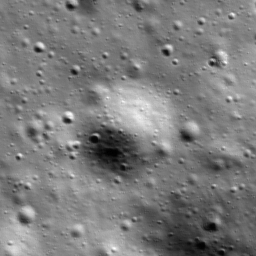
Host type: hard_negative
Lunar coordinates: latitude 65.12, longitude -151.993